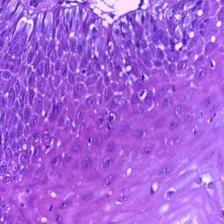
Diagnosis: Normal